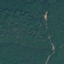
Land use / land cover: Forest